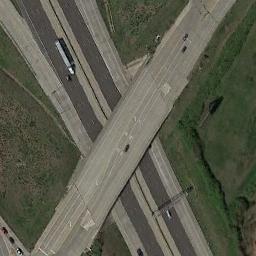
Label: overpass